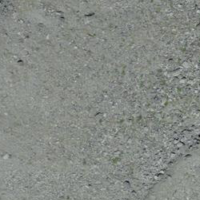
EUNIS habitat code: 48
Species observed at this site:
Geum reptans